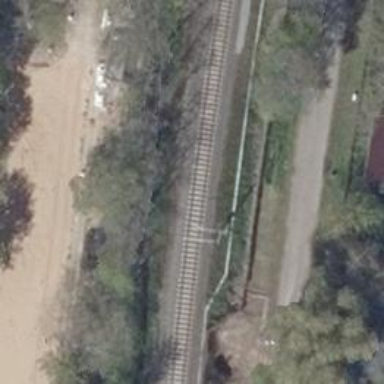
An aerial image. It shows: Railway milestone with catenary mast.